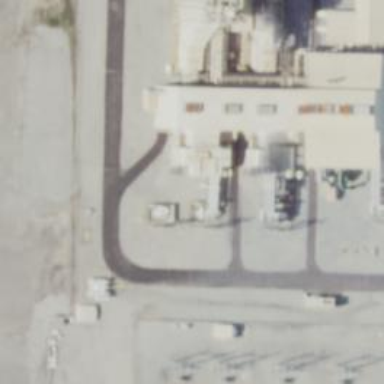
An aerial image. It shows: Gas turbine power generator.